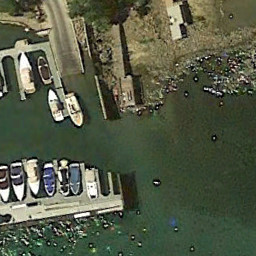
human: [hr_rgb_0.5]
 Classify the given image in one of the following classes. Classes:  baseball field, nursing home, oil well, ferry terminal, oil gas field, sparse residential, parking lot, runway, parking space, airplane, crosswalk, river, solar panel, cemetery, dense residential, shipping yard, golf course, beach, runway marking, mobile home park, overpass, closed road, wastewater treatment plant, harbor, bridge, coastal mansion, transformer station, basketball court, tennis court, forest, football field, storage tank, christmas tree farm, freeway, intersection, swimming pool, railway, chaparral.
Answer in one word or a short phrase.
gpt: ferry terminal